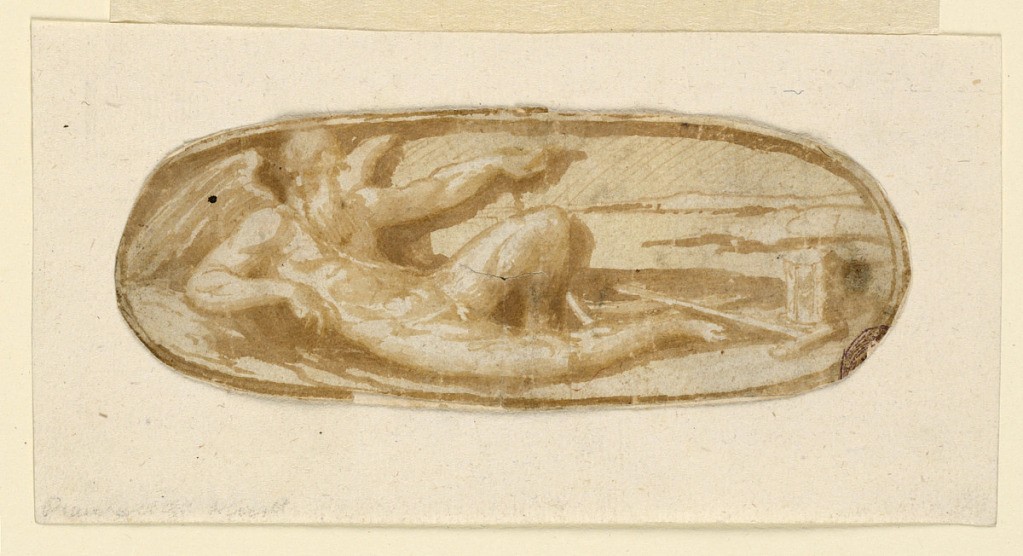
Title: Chronos
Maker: Giovanni Bernardi, Italian, 1494 - 1553
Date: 1550–1600
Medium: Brush and bistre on paper, mounted on paper with red crayon drawing
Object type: Drawing
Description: Lying with erected upper part of the body, with the right arm leaning upon an elevation. The legs are at right, the head turned toward the right shoulder. Thee left arm is pointing. Scythe and hour-glass are at right. Framed by a stripe. Slightly altered copy of the crystal cut by Bernardi.